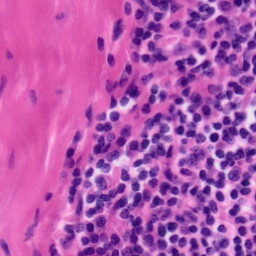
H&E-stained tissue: Tonsil